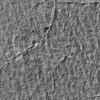
Atmospheric dust classification: not_dusty